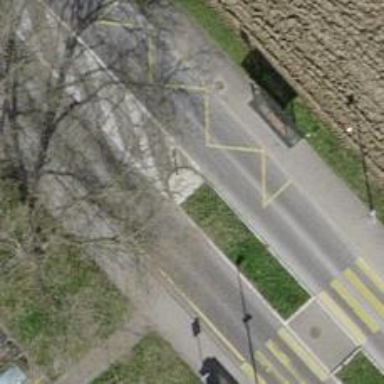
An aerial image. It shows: Bus stop with designated stop position for public transport.